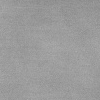
Atmospheric dust classification: dusty